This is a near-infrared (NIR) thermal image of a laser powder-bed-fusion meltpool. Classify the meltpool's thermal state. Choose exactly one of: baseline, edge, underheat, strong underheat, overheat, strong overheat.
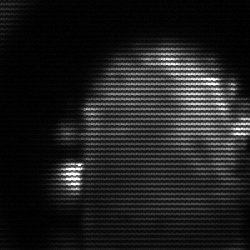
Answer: baseline